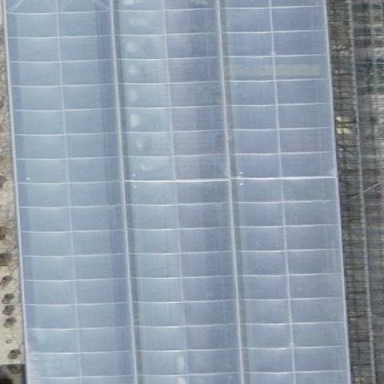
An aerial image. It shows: Greenhouse.